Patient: sex M, age 78
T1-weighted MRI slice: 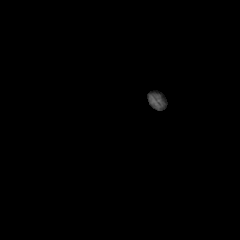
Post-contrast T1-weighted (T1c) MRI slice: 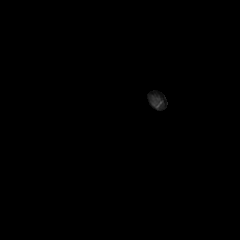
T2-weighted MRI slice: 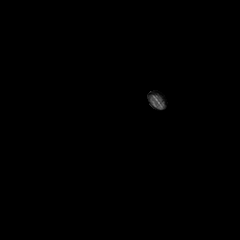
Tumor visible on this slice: no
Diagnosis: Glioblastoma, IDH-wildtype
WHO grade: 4